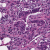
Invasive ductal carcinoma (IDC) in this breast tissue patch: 1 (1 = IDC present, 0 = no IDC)